Question:
I am trying to use Autolayout and only Interface Builder to produce the following scene with 2 views in all four iPhone devices. As the picture indicates I would like that view2 (the bottom view) be no smaller than 45points on a iPhone 4 and never get higher than 65 points. View2 does not have to be exactly the indicated number of points in the attached image if for example your idea for a solution uses some kind of proportions.
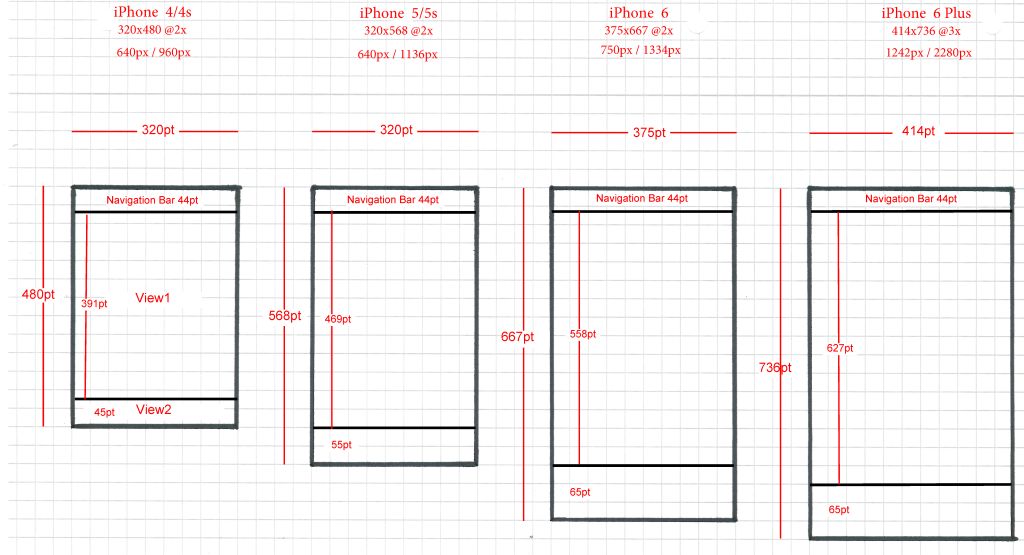
Answer: horizontal constraints are obvious. Vertical constraints:
- - - - - -